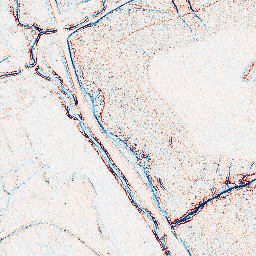
Category: edge_preserving
Decomposition family: anisotropic_diffusion
Decomposition parameters: iterations: 5
kappa: 50
gamma: 0.05
Upsampling method: bspline
Upsampling parameters: scale: 4
Upsampling scale: 4